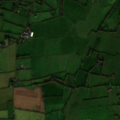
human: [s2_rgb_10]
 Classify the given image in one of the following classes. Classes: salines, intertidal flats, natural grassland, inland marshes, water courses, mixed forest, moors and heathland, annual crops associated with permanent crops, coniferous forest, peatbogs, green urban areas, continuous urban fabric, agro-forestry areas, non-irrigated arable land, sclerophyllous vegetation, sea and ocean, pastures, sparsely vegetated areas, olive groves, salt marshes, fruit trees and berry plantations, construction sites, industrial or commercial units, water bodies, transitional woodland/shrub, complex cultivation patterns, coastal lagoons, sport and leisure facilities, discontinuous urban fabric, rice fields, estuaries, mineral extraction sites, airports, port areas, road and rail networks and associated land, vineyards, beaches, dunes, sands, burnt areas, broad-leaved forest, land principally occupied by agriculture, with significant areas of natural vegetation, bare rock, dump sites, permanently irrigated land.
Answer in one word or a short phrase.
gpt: discontinuous urban fabric, pastures